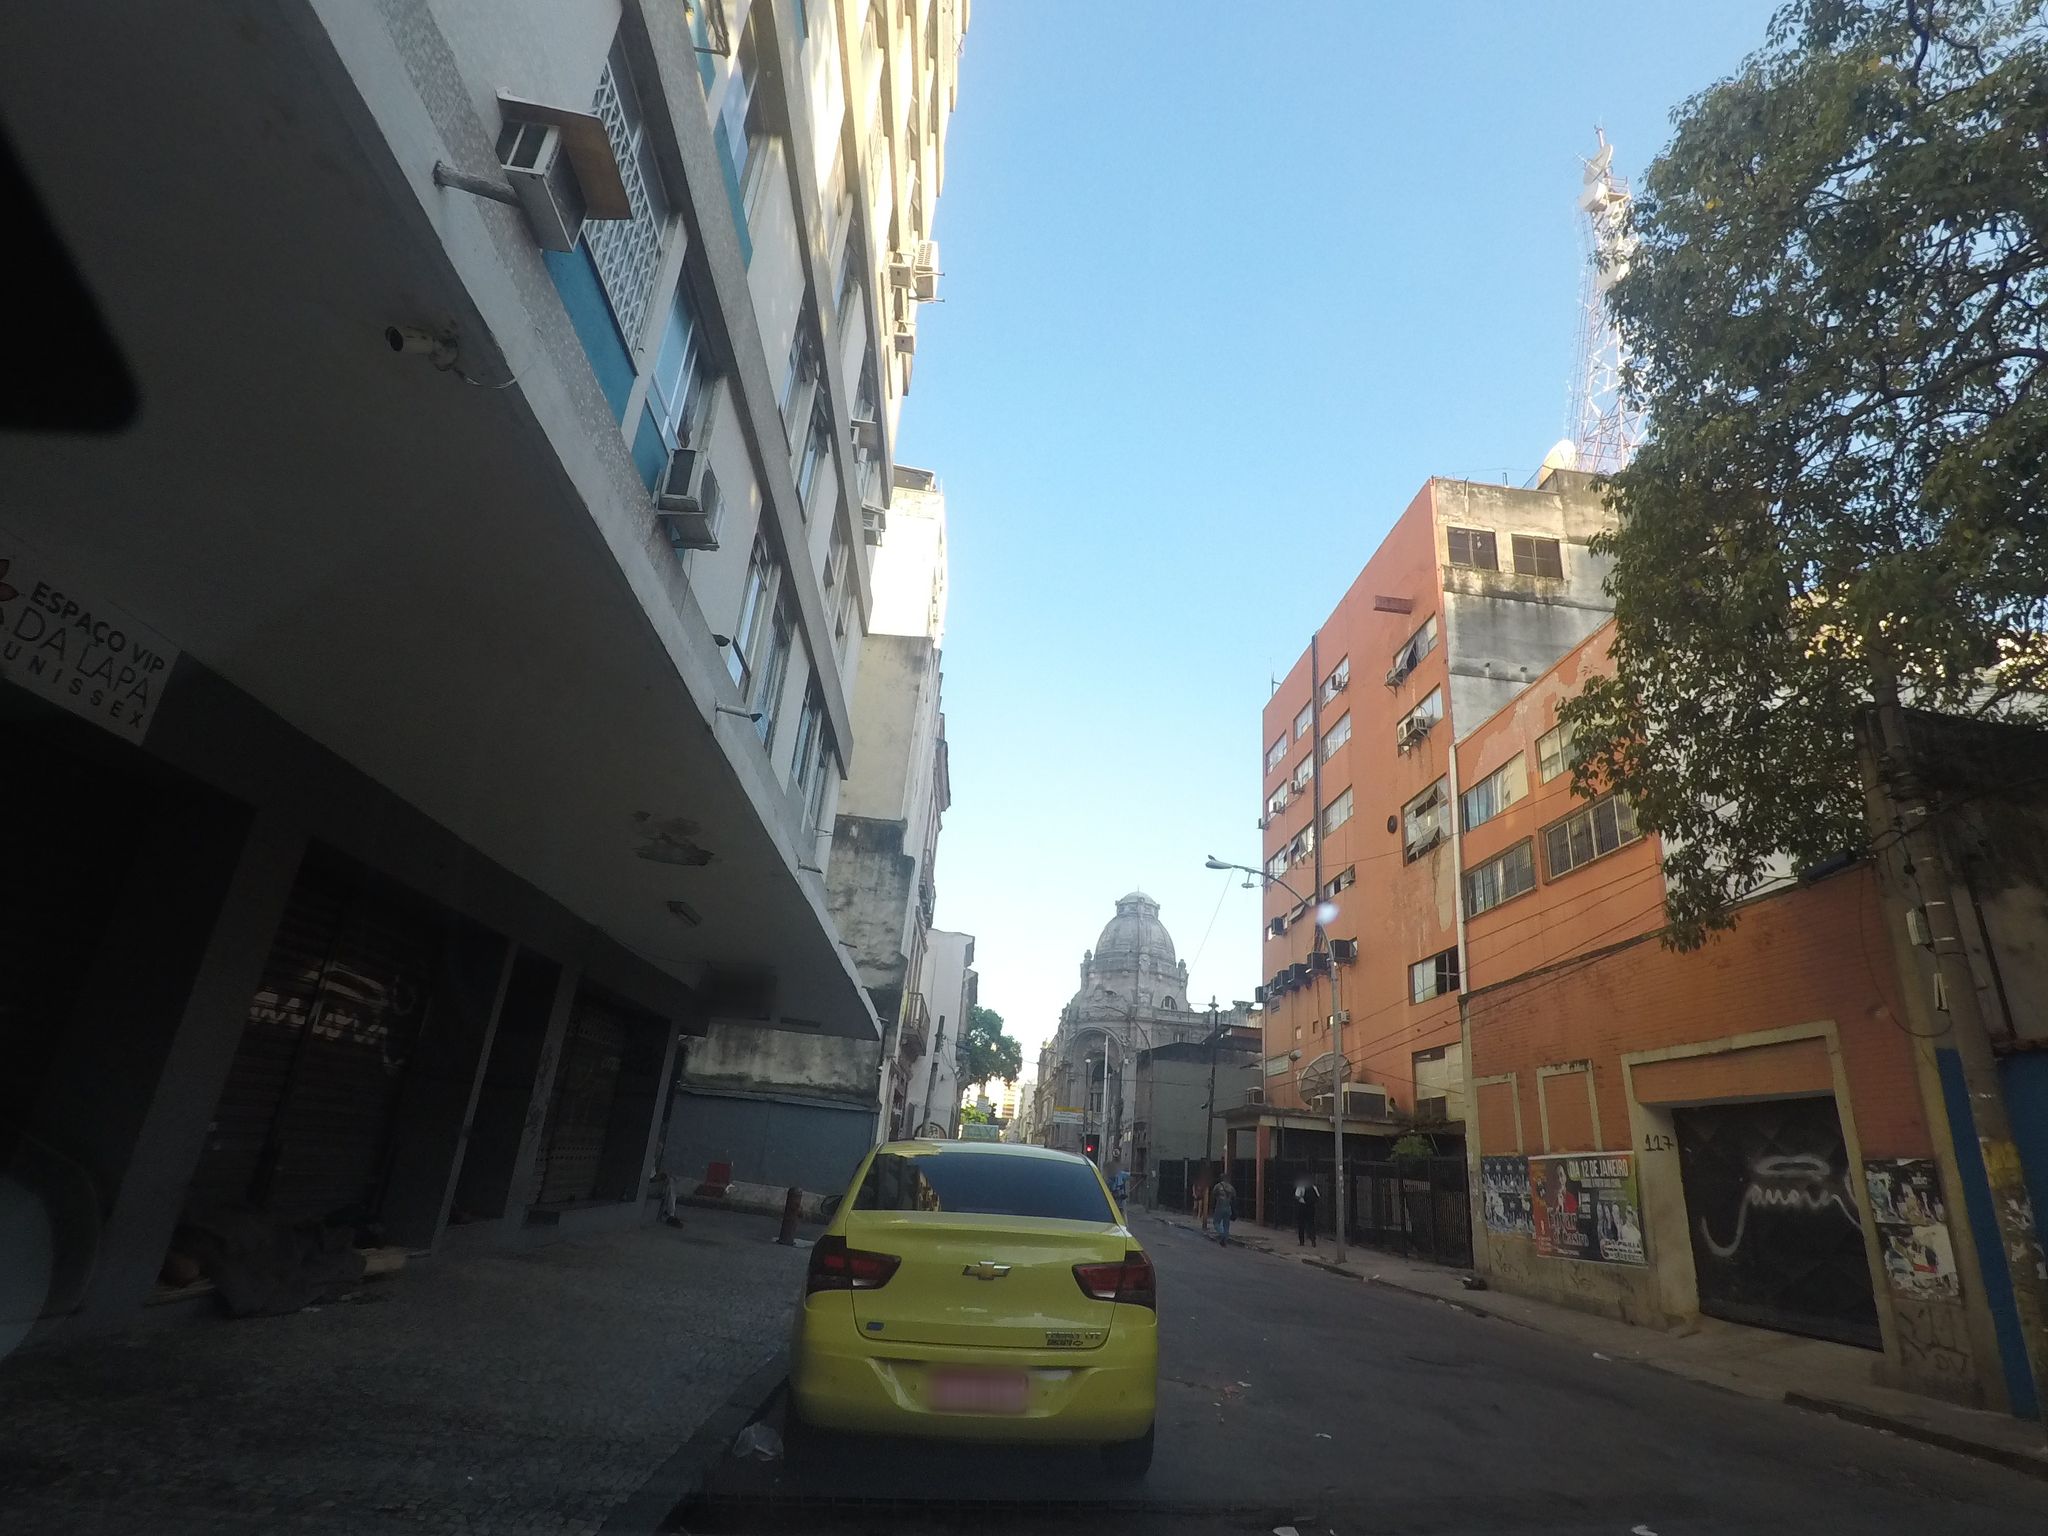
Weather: clear
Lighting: day
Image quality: good
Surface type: walking surface
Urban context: urban centre
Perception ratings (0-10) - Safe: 4.92, Lively: 8.71, Beautiful: 0.72, Boring: 1.55, Depressing: 2.3, Wealthy: 2.65